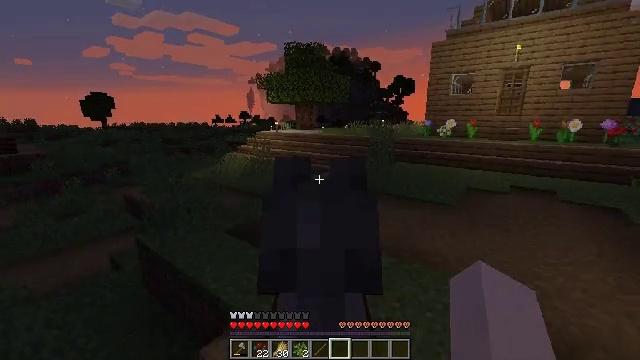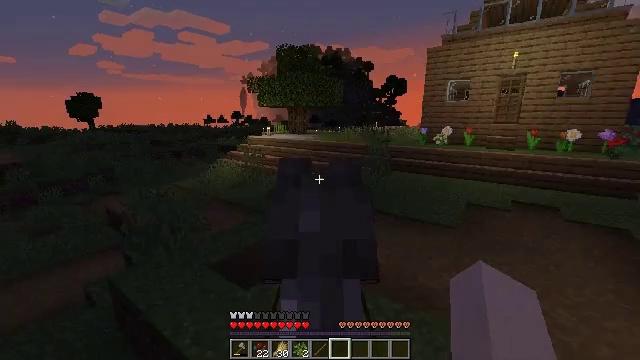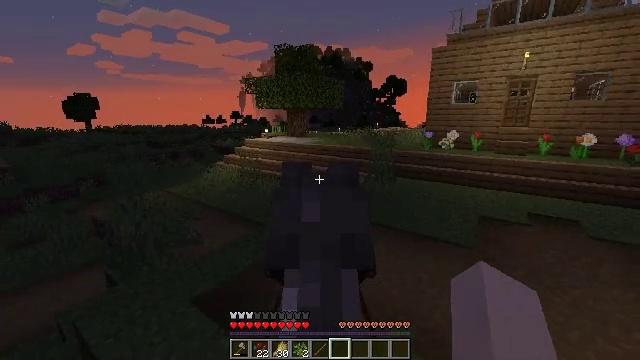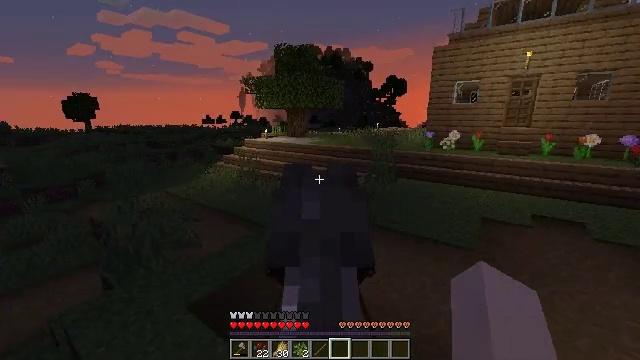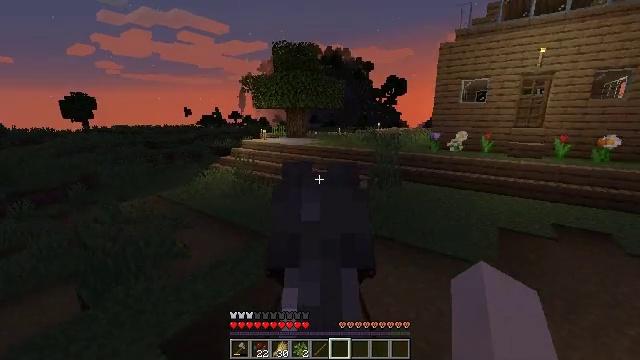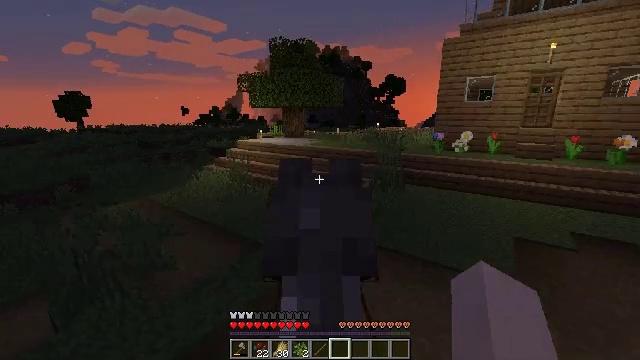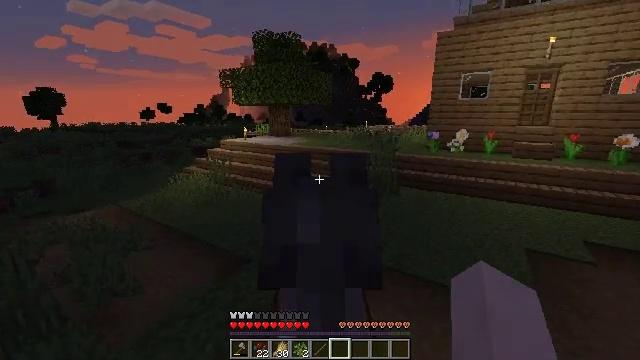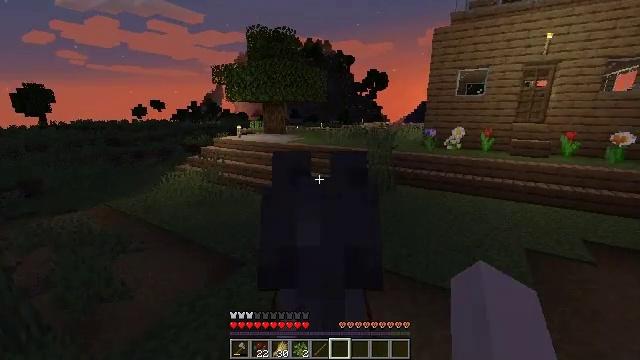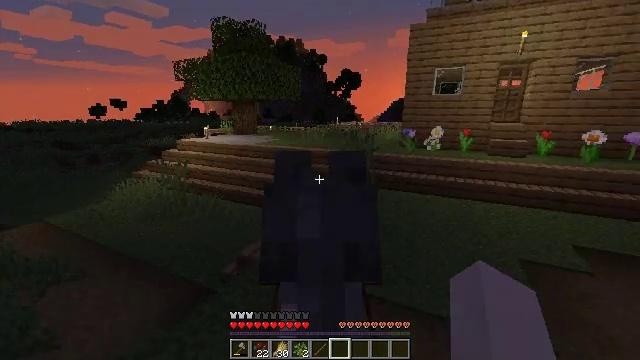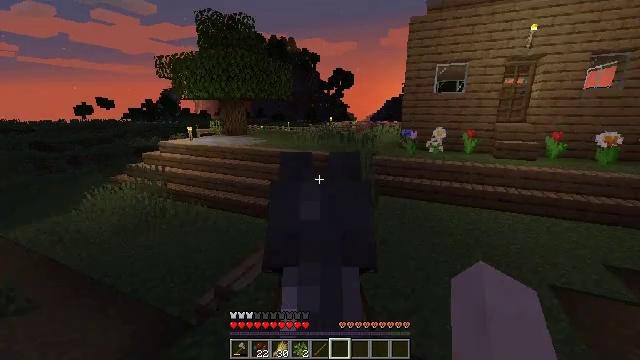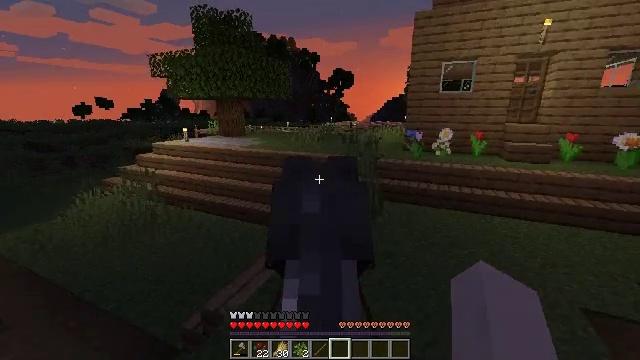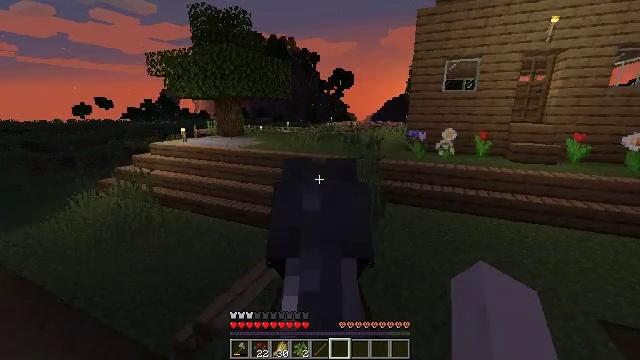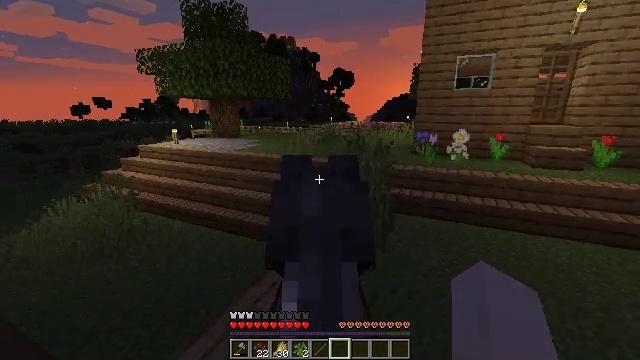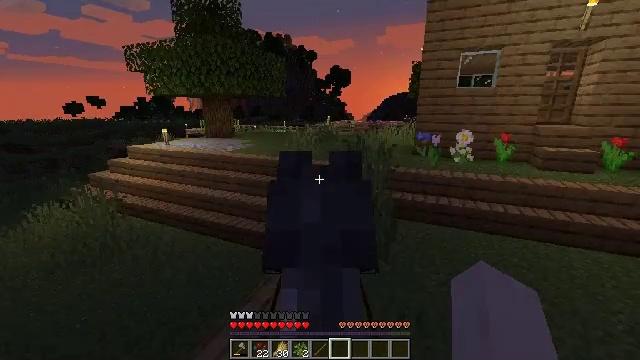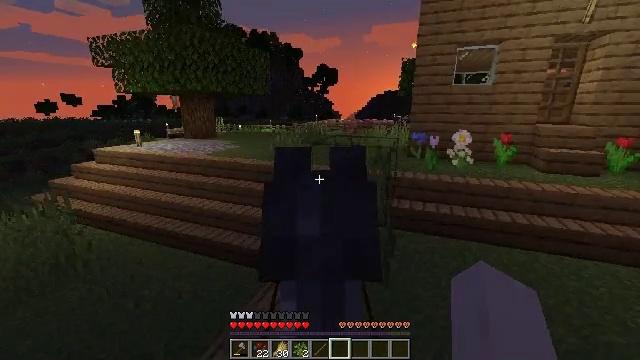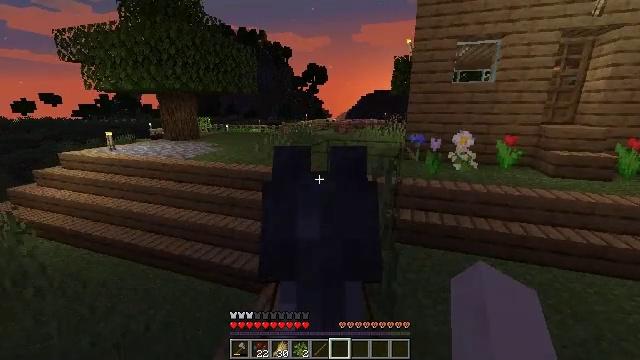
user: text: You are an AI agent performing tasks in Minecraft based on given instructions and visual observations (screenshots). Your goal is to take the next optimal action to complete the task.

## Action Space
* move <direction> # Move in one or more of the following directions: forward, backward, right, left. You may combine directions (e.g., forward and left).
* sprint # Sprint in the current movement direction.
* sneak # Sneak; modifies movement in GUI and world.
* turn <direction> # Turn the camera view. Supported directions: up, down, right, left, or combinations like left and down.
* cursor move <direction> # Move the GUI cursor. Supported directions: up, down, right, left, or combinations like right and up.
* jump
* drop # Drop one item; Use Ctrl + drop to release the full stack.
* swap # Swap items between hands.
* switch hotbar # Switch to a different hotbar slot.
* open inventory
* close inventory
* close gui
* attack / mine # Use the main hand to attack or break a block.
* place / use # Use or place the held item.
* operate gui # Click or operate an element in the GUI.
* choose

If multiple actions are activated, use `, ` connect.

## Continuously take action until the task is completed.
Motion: motion action
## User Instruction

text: Left click on the loom to mine it.
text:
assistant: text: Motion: move forward
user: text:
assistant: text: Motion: move forward
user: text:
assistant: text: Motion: move forward
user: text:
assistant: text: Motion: move forward
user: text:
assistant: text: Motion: move forward, turn right
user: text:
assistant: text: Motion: move forward, turn right
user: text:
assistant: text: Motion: move forward, turn right
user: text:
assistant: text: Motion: move forward, turn right
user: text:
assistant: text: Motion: move forward
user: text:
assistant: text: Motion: move forward
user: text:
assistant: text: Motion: move forward
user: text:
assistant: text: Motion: move forward
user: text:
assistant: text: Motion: move forward, turn right
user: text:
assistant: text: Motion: move forward, turn right
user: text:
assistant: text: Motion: move forward, turn right
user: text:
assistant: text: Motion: move forward
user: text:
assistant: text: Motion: move forward
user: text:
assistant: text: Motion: move forward
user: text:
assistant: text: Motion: move forward
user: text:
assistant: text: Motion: move forward
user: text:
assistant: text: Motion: move forward
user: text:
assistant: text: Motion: move forward
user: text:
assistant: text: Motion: move forward
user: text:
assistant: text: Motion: move forward
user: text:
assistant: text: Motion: move forward
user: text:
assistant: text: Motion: move forward
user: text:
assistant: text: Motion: move forward
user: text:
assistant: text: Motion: move forward
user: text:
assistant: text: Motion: move forward
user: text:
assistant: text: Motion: move forward